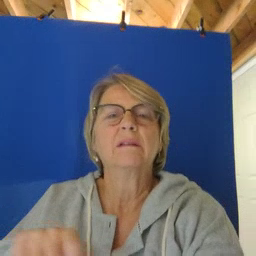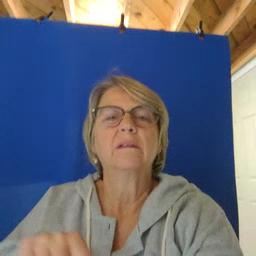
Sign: hot